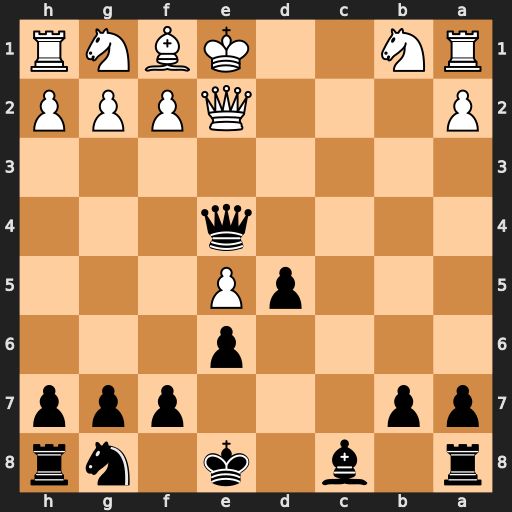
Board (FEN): r1b1k1nr/pp3ppp/4p3/3pP3/4q3/8/P3QPPP/RN2KBNR
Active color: b
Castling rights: KQkq
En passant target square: -
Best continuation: Qd4 Qb5+ Bd7 Nf3 Qxa1